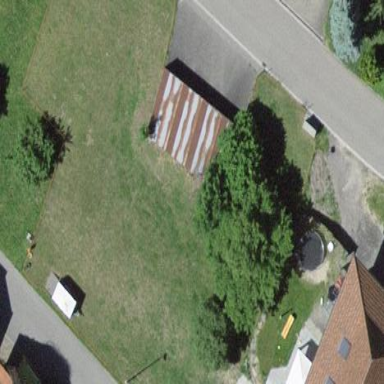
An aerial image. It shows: Garage.